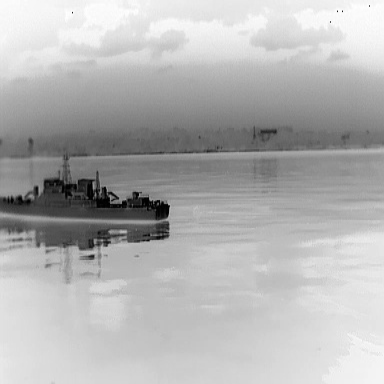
There is a warship in the infrared image.